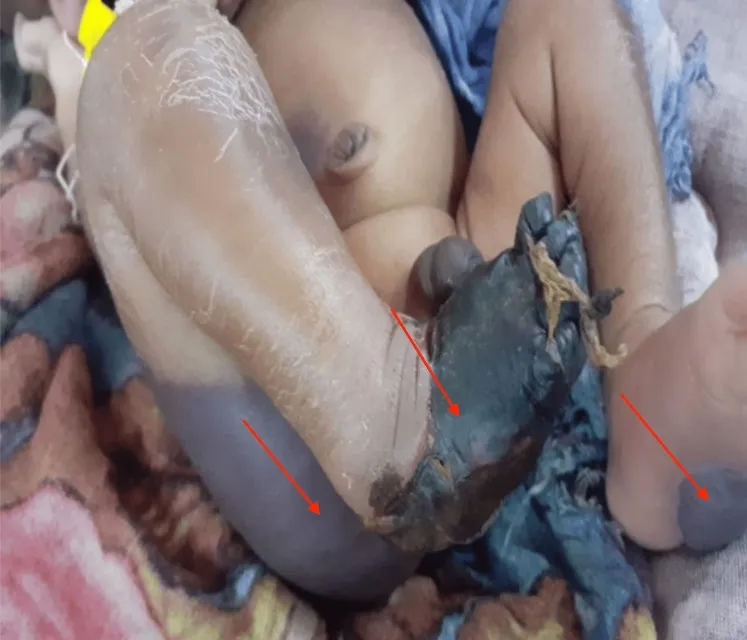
Violaceous purpuric macule over the right buttock, gangrenous right foot and black bullae over the left sole.
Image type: medical_photograph (other_medical_photograph)